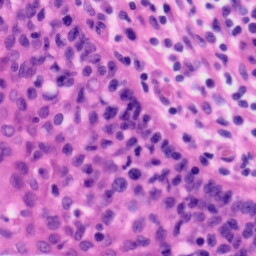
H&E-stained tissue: Tonsil